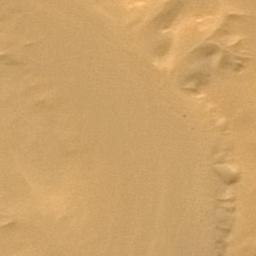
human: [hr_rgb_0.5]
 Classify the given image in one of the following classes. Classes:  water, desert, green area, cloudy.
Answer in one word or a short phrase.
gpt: desert